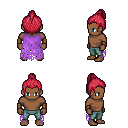
a pixel art fantasy rpg character, male body template, human, dark skin, maroon tattered cape, teal pants, ruby red short topknot hairstyle, leather bracers, four views (front, back, left, right), 2x2 character sprite sheet, small pixel art, hard edges, no anti-aliasing